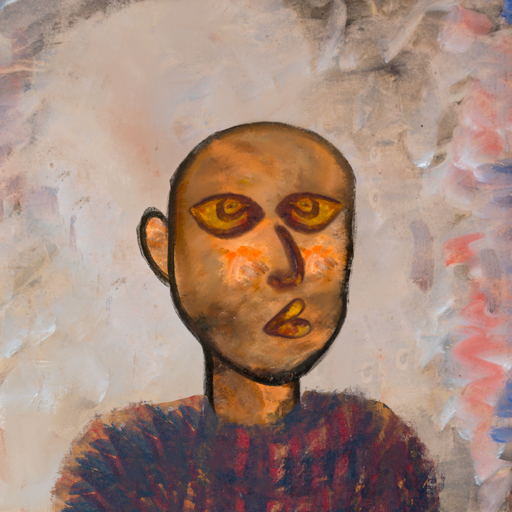
Background: Roy_Bahadur, Head And Neck Side: Gypsy_Queen, Face Side: Comrade, Bust: In_The_Sun, Hair Side: Blank, Head Accessory: Blank, Second Necklace: Blank, Necklace: Blank, Baby: Blank